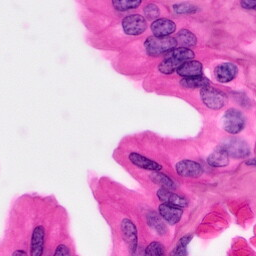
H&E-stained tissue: Pancreatic